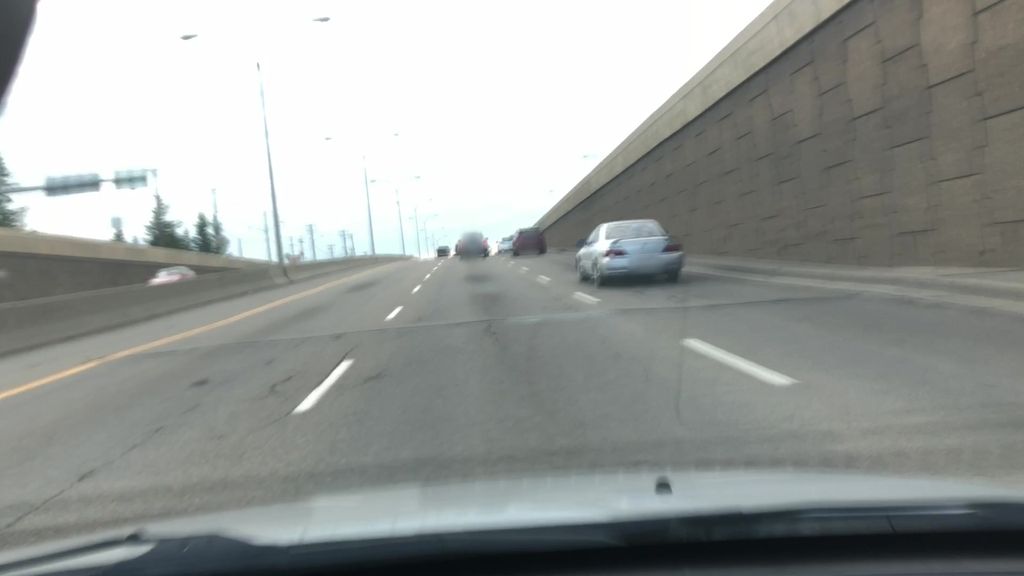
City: edmonton